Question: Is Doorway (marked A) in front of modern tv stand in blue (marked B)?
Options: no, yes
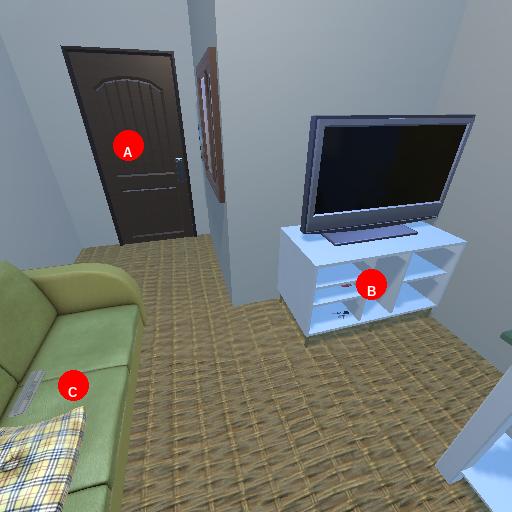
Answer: no